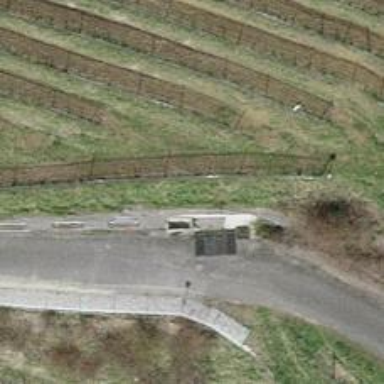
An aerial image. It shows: Retaining wall.